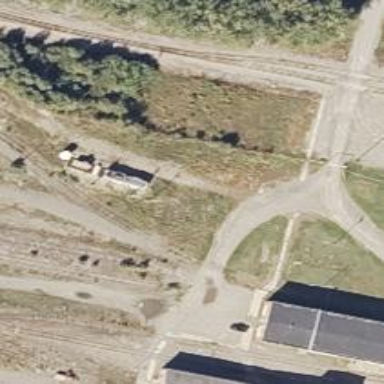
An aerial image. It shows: Railway yard in service.